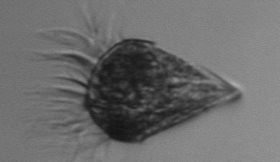
Label: Strombidium_wulffi